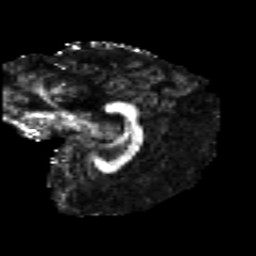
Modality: FA
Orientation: sagittal
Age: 18
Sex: male
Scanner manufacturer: siemens
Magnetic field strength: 3 T
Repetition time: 8.8 s
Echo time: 0.085 s